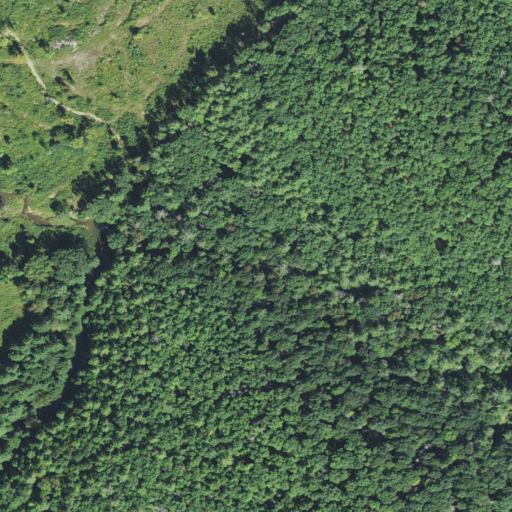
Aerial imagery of valley in West Virginia named Kline Hollow containing mixed forest, evergreen forest, deciduous forest, shrub, pasture, woody wetlands, and herbaceous wetlands